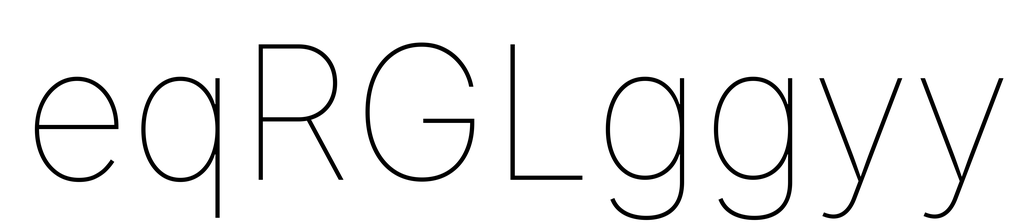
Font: Inter_Thin